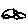
Label: car